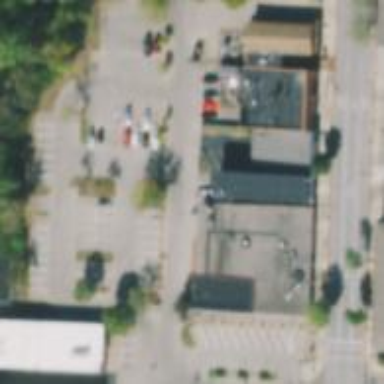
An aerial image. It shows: Retail area.